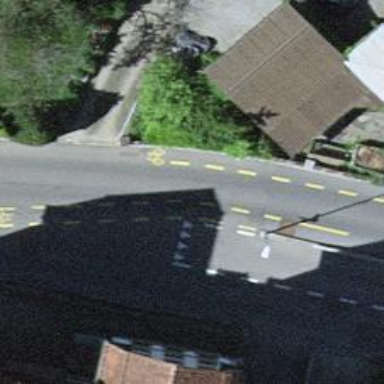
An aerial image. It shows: Tertiary road with asphalt surface and designated cycle lane.